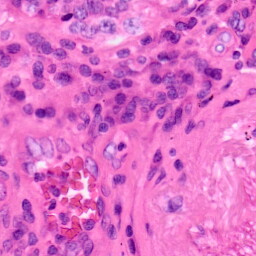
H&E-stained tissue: Lung